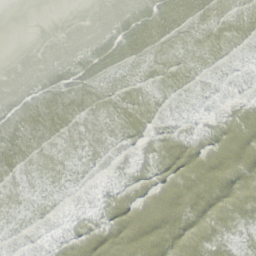
Label: beach